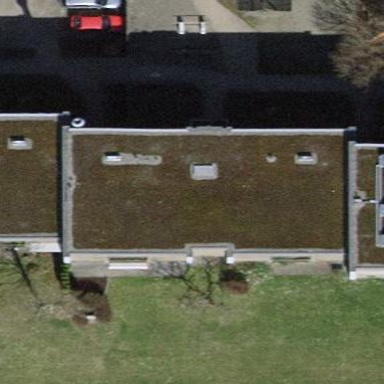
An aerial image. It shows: Building with flat roof.